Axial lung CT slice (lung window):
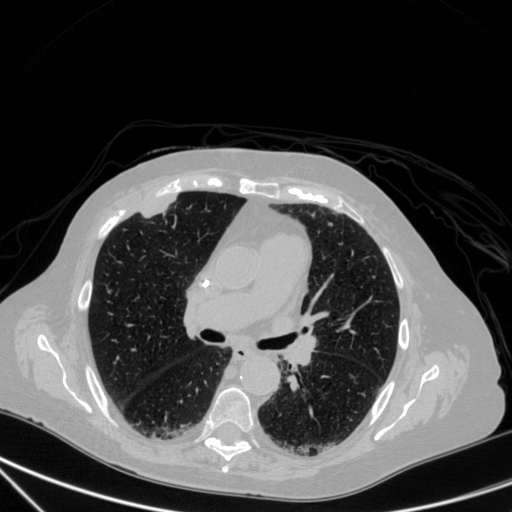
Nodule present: yes
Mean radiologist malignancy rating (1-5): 4